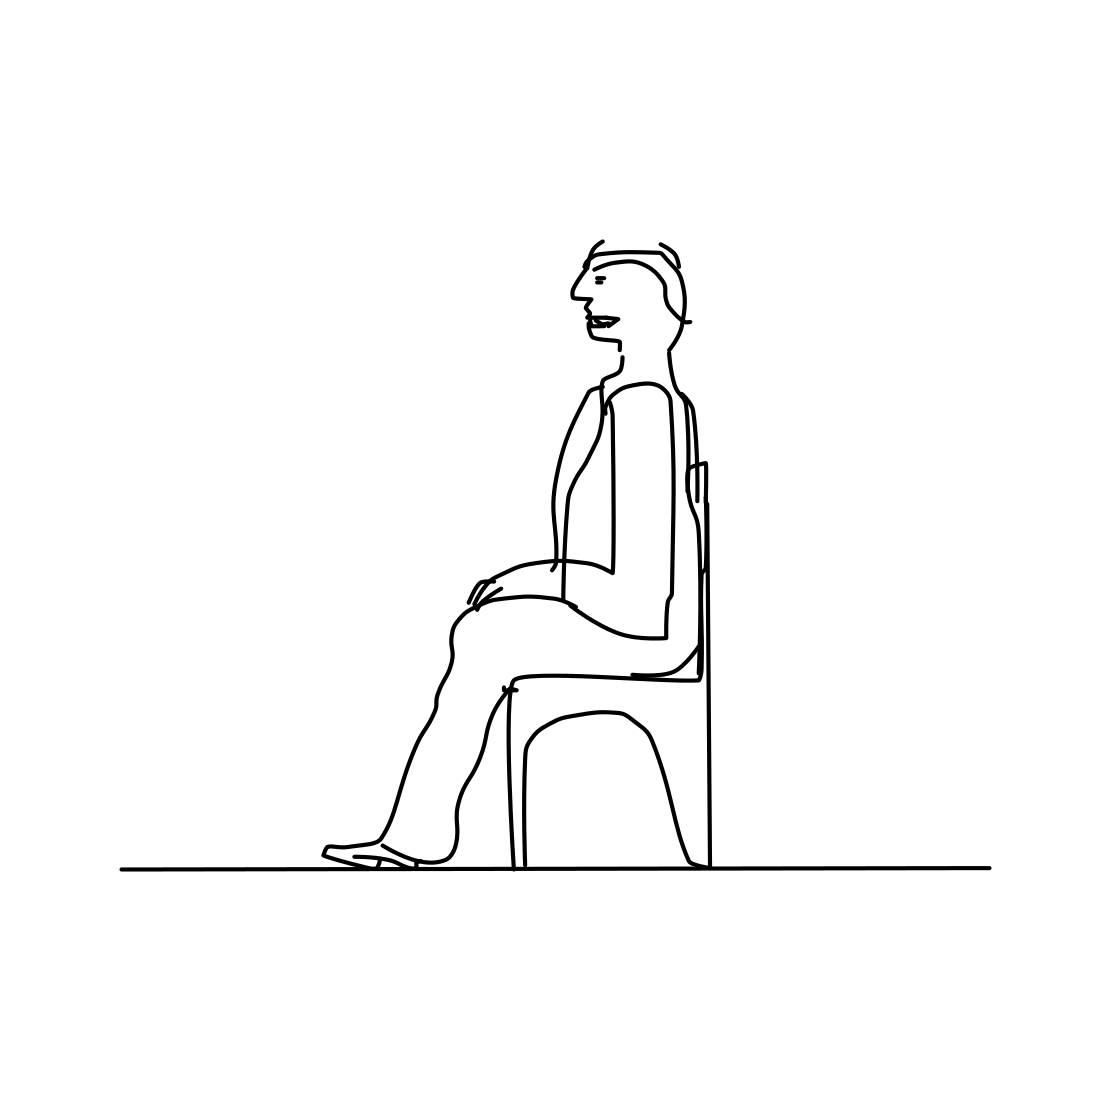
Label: person sitting